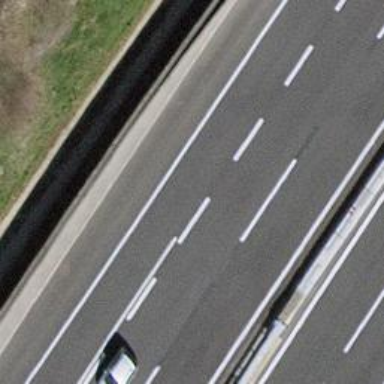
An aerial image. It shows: Motorway link.